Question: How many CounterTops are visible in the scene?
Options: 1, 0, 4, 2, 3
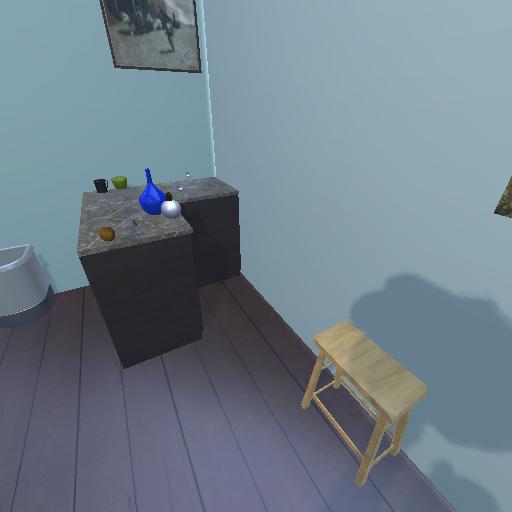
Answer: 1